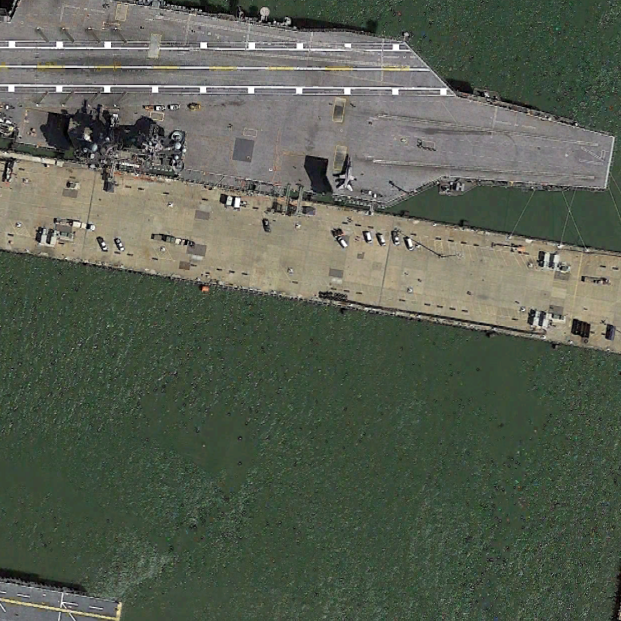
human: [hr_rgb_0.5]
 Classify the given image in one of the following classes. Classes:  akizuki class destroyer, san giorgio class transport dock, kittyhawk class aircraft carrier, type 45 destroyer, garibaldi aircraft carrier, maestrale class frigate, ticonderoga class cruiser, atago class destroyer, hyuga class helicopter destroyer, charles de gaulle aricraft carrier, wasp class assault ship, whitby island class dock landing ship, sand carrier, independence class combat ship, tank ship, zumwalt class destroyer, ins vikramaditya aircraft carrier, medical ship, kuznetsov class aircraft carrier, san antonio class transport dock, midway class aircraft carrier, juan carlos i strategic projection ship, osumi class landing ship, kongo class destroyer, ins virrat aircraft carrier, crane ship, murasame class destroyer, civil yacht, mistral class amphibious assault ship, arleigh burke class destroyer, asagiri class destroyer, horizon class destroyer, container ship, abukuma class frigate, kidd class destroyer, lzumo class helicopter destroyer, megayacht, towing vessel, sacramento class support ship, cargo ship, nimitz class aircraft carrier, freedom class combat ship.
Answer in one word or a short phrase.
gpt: Nimitz class aircraft carrier